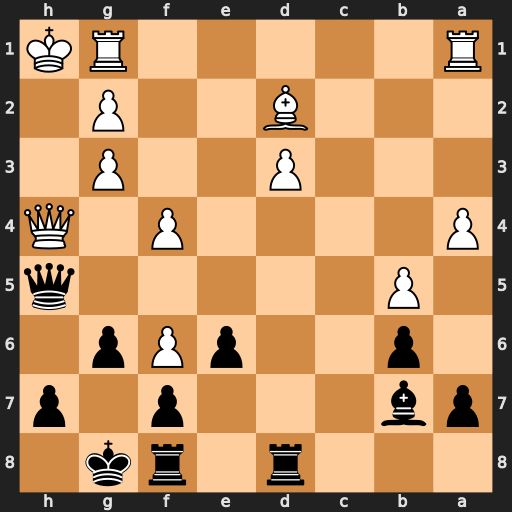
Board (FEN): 3r1rk1/pb3p1p/1p2pPp1/1P5q/P4P1Q/3P2P1/3B2P1/R5RK
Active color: b
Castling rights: -
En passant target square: -
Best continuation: Qxh4+ gxh4 Rxd3 Kh2 Rxd2